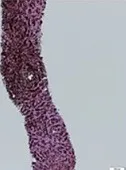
Histological findings. . X200).
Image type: radiology (mri)